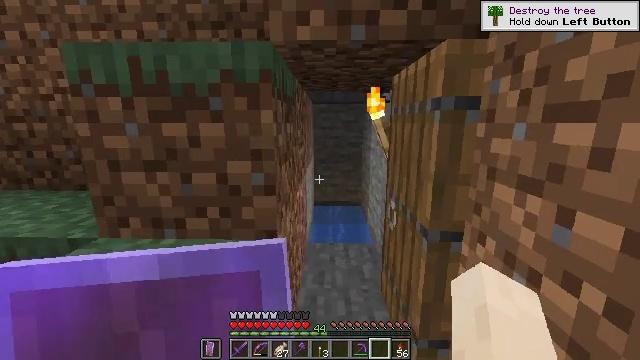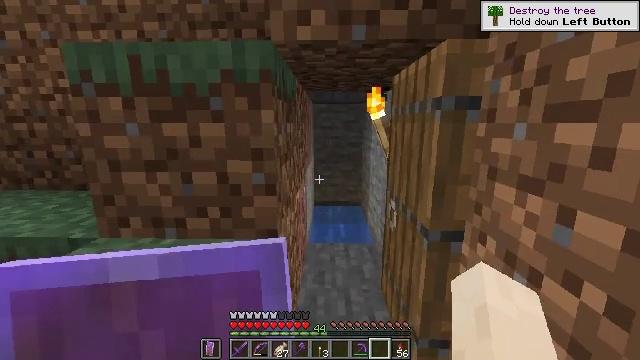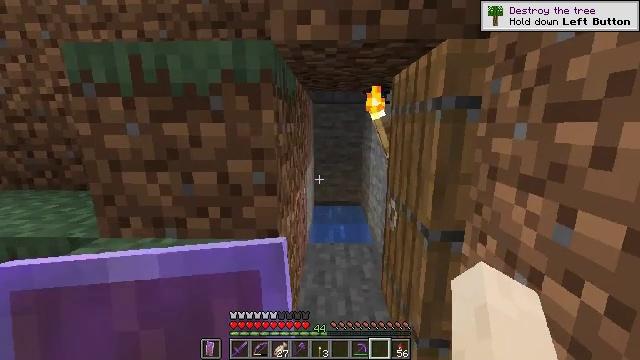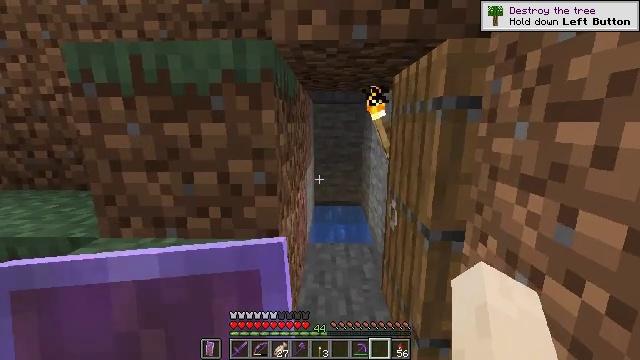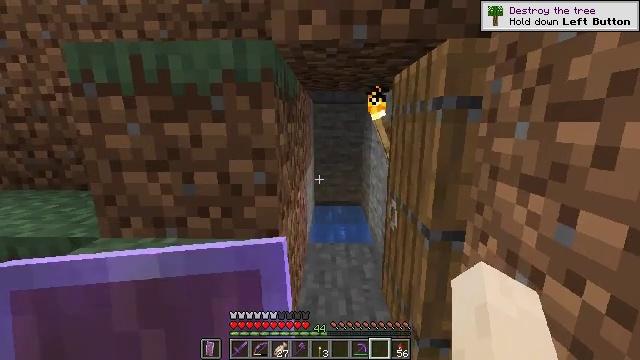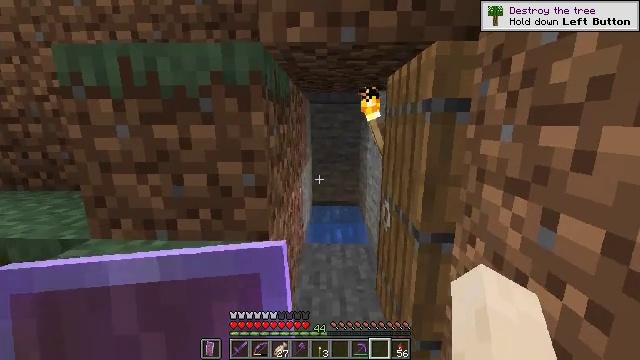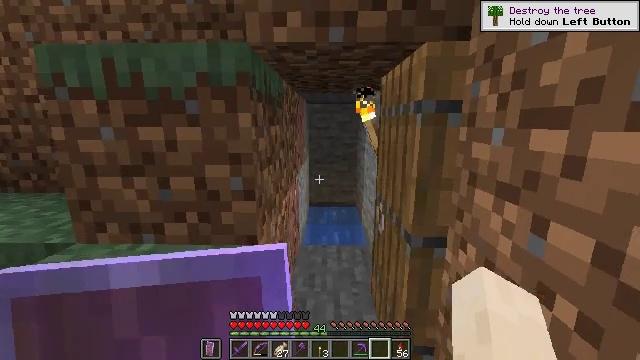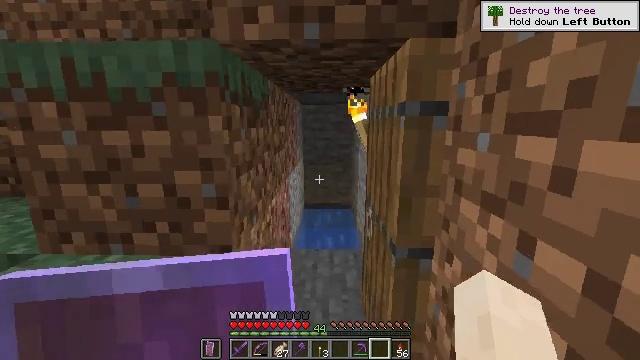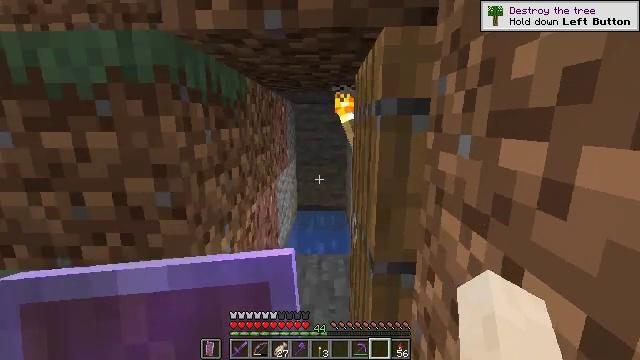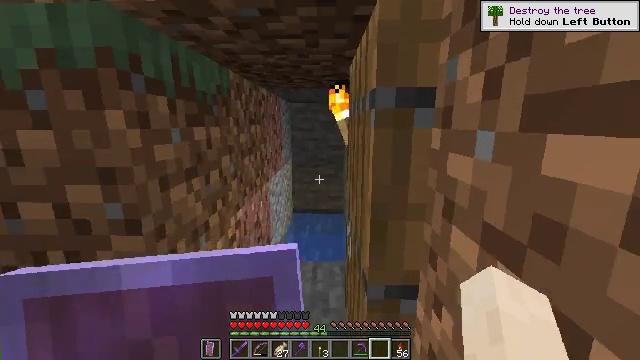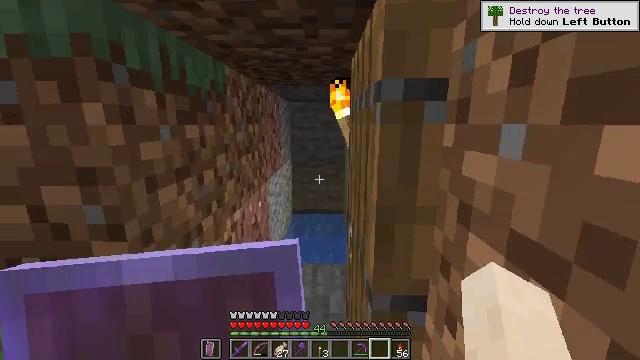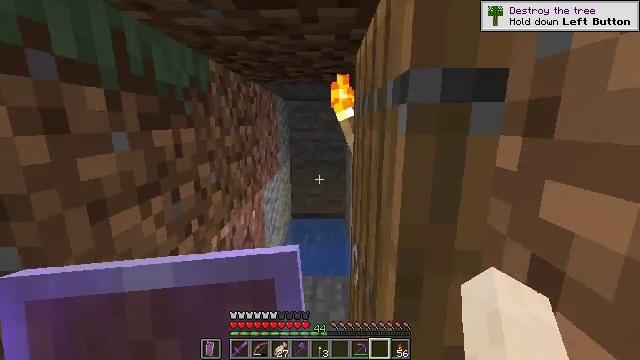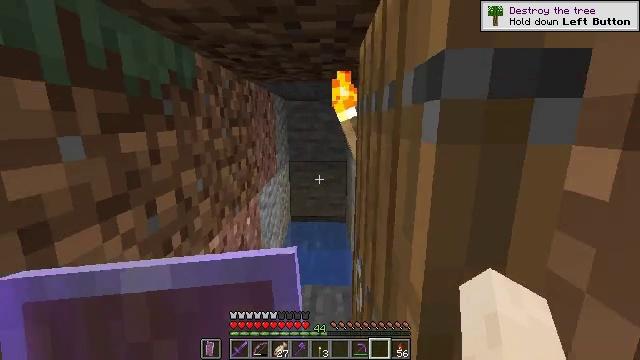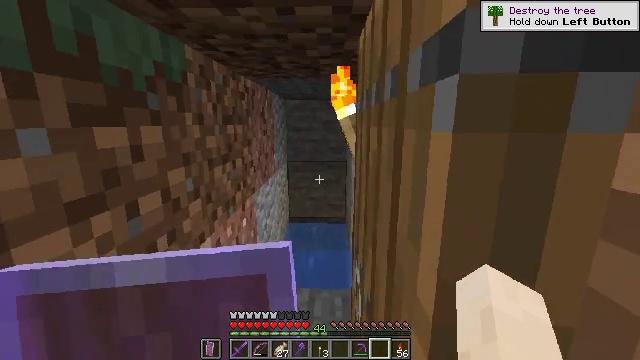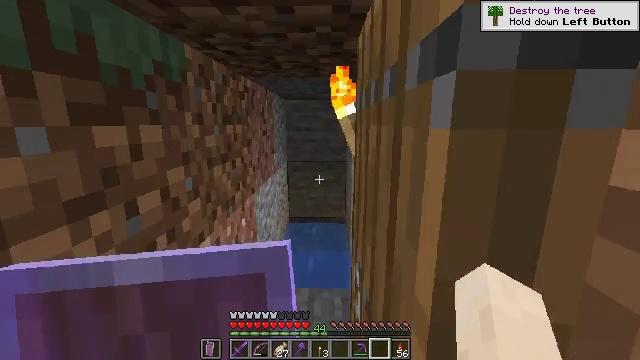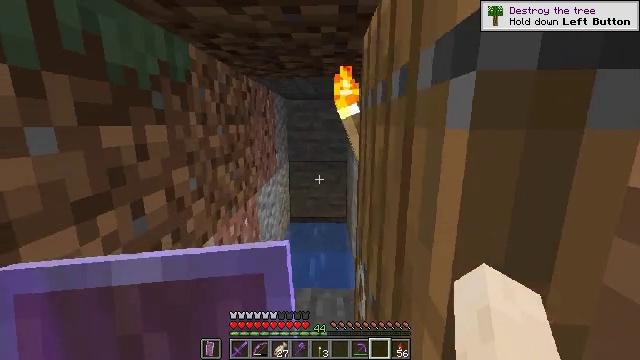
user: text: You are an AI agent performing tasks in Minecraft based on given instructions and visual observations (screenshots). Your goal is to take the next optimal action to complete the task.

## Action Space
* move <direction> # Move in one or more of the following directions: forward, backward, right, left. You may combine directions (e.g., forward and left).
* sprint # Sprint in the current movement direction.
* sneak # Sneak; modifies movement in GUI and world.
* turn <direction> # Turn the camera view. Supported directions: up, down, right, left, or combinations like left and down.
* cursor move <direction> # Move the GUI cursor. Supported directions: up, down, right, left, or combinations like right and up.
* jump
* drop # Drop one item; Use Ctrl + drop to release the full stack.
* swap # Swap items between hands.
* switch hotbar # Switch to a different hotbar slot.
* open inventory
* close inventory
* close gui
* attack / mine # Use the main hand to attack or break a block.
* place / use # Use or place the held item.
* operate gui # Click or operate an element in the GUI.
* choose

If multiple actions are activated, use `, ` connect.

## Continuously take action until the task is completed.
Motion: motion action
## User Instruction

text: Dig up the bone block in the desert or swamp biome.
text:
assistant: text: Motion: move forward
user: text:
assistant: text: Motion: move forward
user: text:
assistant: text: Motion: move forward
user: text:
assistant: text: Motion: move forward
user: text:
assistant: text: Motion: move forward and move right
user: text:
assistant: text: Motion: move forward and move right
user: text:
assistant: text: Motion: move forward and move right
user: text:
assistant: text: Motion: move forward and move right
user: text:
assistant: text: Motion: move forward
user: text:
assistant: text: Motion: move forward
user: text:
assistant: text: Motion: move forward
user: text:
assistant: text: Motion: move forward
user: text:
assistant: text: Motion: move forward
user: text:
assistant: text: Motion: move forward
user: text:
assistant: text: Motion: move forward and move left
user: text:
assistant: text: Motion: move forward and move left
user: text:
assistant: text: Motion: move forward and move left
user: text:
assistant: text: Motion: move forward and move left
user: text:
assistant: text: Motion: move forward and move left
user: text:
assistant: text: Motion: move forward
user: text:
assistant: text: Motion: move forward
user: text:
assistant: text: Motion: move forward
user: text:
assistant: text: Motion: move forward
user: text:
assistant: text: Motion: move forward
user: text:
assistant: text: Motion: move forward
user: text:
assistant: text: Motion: move forward
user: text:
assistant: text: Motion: no_op
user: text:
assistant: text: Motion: no_op
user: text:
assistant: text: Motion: no_op
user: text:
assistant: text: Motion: no_op